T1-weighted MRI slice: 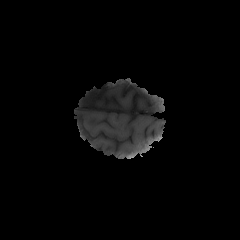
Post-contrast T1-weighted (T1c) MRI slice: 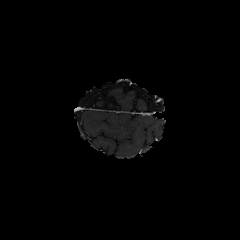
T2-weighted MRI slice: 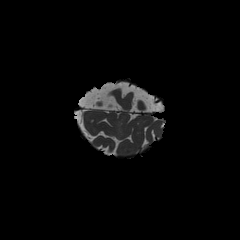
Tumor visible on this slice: no